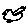
Label: bird